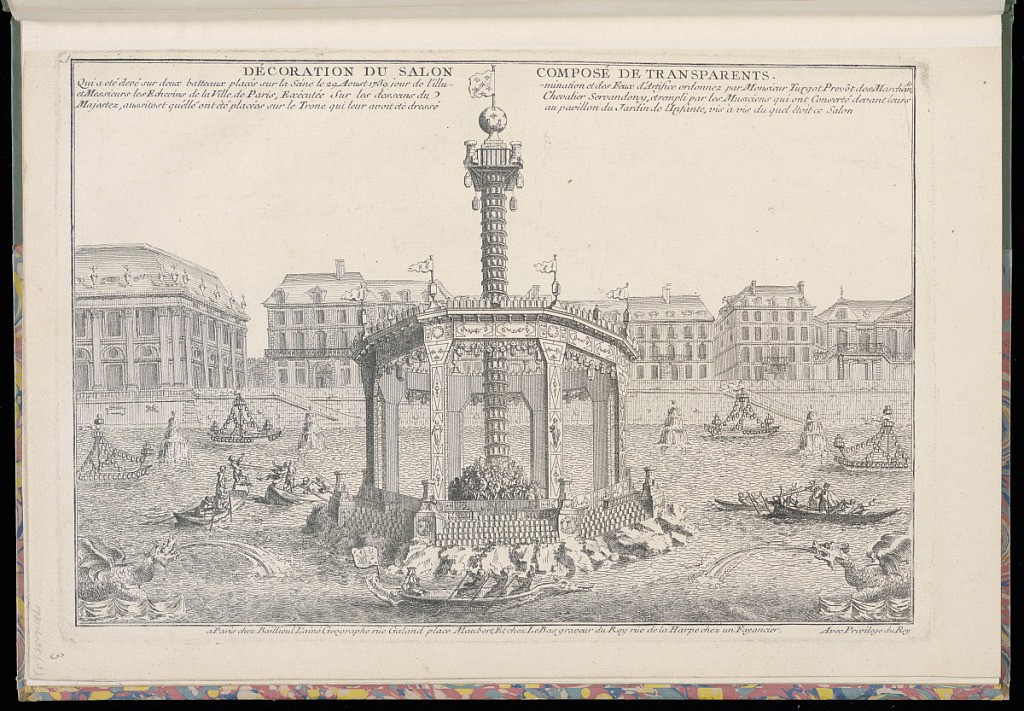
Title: DÉCORATION DU SALON COMPOSÉ DE TRANSPARENTS. Qui a eté élevé sur deux batteaux placés sur la Seine le 29 Aoust 1739, jour de l’illumination et des Feux d’Artifice ordonnez par Monsieur Turgot Prevôt des Marchand et Messieurs les Echevins de la Ville de Paris, Exécutée sur les desseins du Chevalier Servandony, et rempli par les Musiciens qui ont Conserté devant leurs Majestez, aussitost qu’elle ont été placées sur le Trône qui leur avoit été dressé au pavillon du Jardin de l’Infante, vis-à-vis...
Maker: François Baillieul, French, 1697? – 1754
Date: after 1739
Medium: Etching on laid paper
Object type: Print
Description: A festival print illustrating an ephemeral structure in the river Seine, along with other boats for the festivities, illuminations and fireworks given by the city of Paris in 1739. The large structure in the center, appears to be on a rocky island, with a central tall column topped with a globe and flag, with a surrounding colonnade, topped with flags and decorated with ornament. The whole structure is fitted with illuminations, with a group of musicians in the middle, below the column.  Other boats with figures and illuminations float around the central island structure. There also fountains on the river along with two fountains in the form of dragons. Facades of the buildings along the Seine are visible in the background. The title and description are lettered above, and the address lettered below.